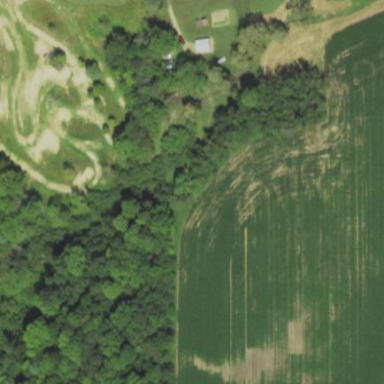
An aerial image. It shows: Motocross raceway with dirt surface.